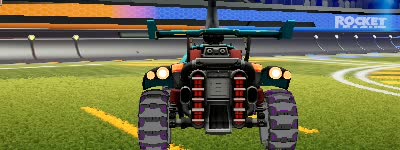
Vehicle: octane